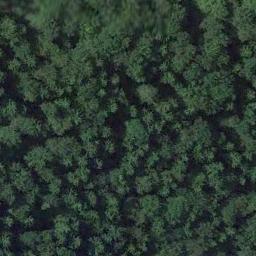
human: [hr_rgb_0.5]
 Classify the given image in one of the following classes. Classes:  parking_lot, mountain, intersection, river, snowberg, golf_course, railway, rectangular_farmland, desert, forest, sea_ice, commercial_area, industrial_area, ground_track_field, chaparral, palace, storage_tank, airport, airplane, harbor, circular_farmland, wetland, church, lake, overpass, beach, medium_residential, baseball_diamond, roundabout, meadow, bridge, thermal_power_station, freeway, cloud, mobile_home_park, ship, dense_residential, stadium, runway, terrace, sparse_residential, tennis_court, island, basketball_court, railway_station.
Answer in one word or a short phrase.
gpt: forest